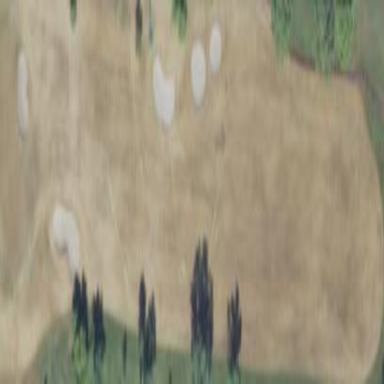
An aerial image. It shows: Grassy area designated as golf fairway.